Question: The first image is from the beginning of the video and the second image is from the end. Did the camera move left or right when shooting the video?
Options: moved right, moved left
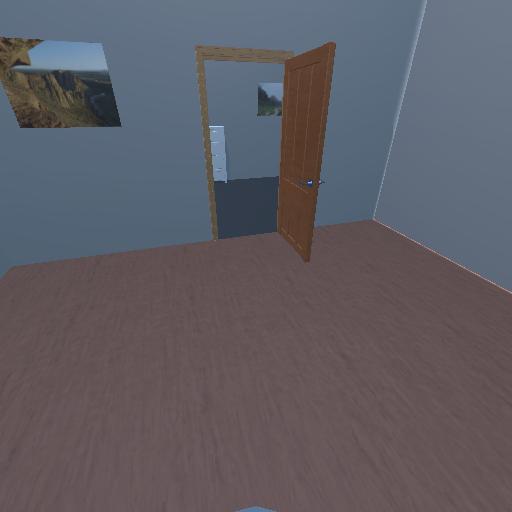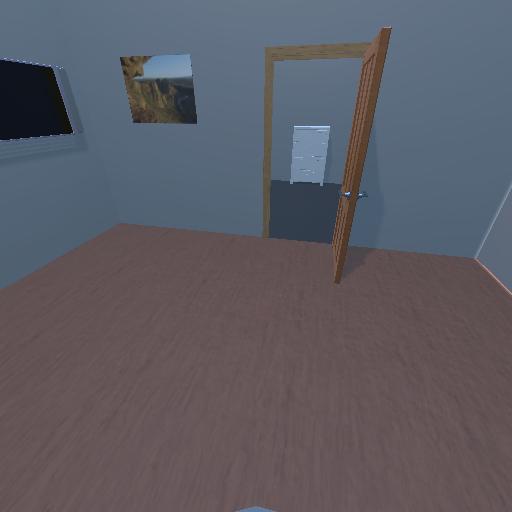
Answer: moved right